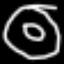
Label: donut